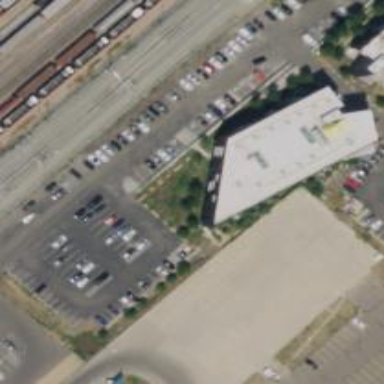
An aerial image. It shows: Commercial building.